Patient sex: M
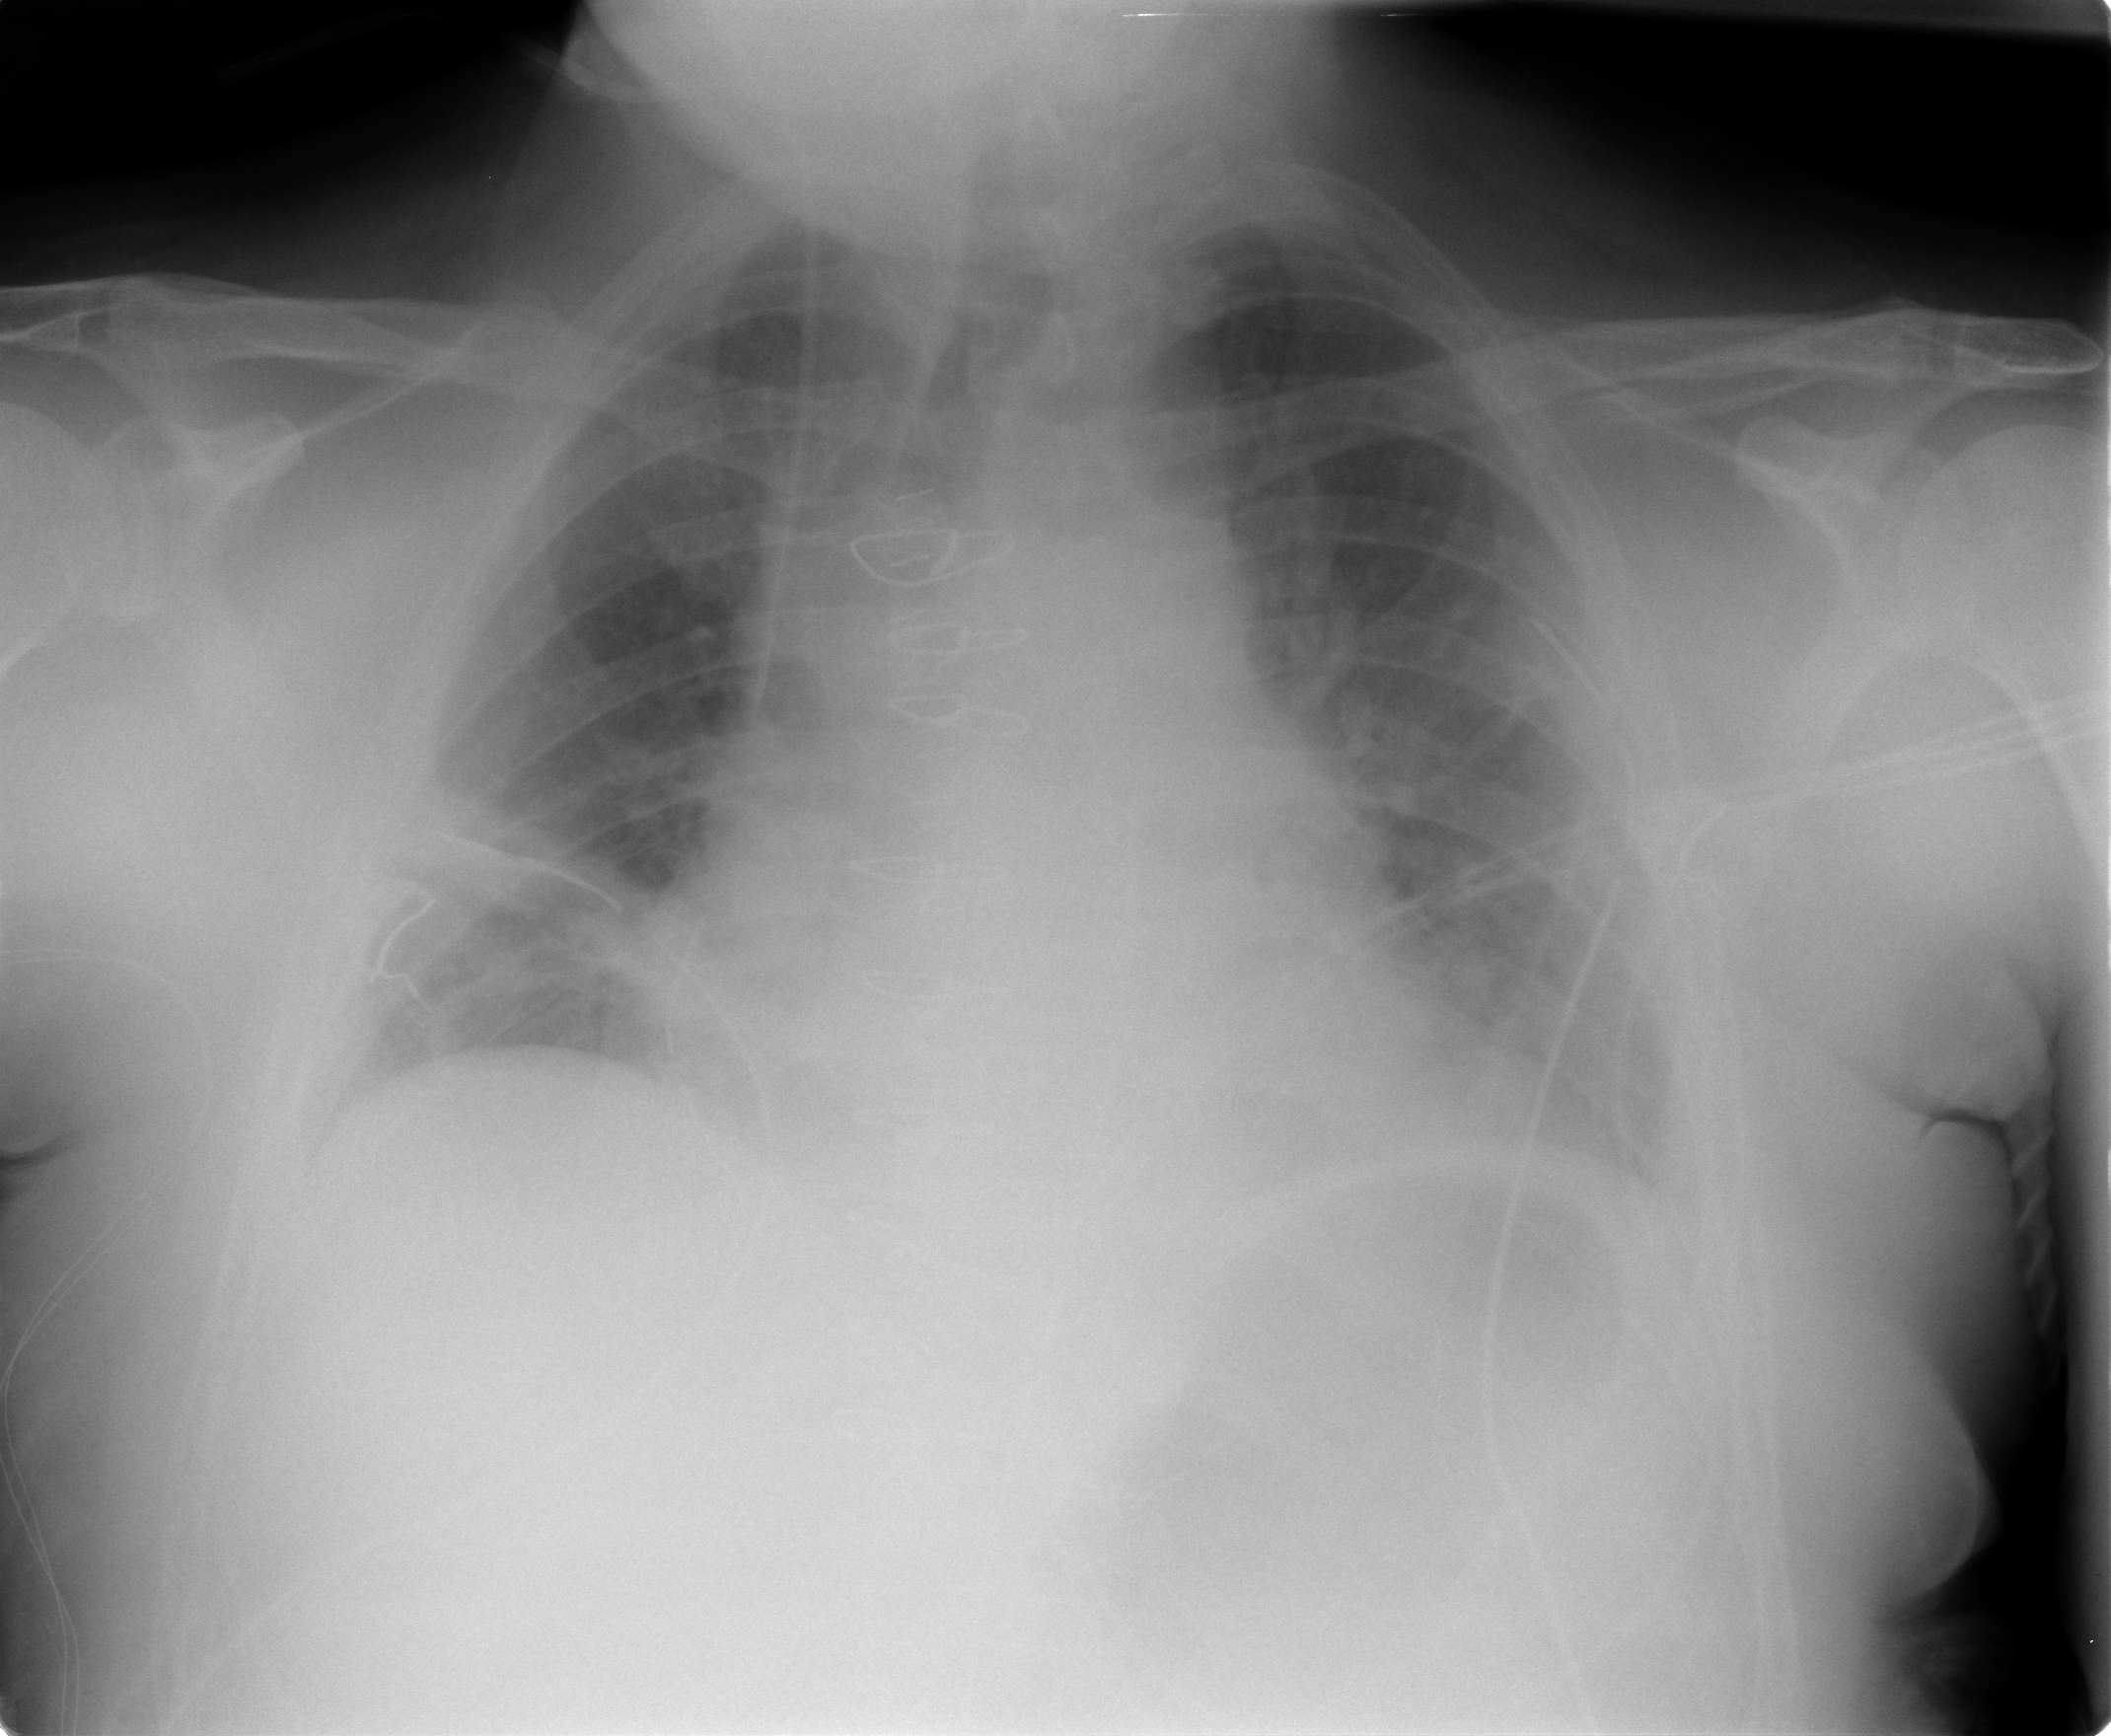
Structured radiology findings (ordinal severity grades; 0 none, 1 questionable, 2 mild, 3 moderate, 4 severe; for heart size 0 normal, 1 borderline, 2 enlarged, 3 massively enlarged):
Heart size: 2
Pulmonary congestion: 3
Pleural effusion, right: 0
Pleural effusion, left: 2
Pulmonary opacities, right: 0
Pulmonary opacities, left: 0
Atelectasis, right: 2
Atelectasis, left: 2